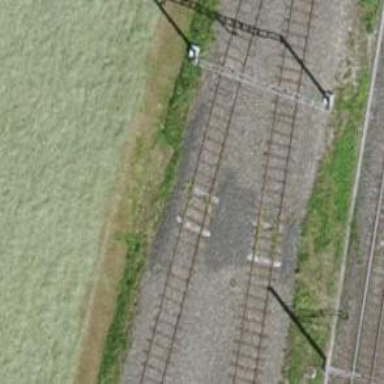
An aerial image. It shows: Level crossing along the railway.